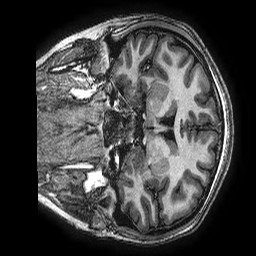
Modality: T1w
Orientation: coronal
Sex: female
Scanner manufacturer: ge
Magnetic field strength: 3 T
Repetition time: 0.00766 s
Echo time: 0.003476 s